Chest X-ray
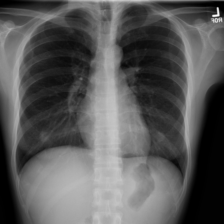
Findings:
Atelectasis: negative
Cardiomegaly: negative
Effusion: negative
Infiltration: negative
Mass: negative
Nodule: negative
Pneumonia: negative
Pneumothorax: negative
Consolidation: negative
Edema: negative
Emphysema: negative
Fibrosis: negative
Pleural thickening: negative
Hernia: negative